九年级 · 计数
(6分)小明在操场上做游戏,他发现地上有一个如图所示的不规则的封闭图形$ABC$,为了求其面积,小明在封闭的图中找出了一个半径为1米的圆,在不远处向圈内郑石子,且记录如下:|石子落在区域内郑石子次数|50次|150次|300次||:----------------------------------------------------------:|:---:|:----:|:----:||石子落在$odotO$内$($含$odot{O}$上）次数$m$|14|43|93||石子落在阴影区域内次数$n$|29|85|186|你能否求出封闭图形$ABC$的面积？试试看.
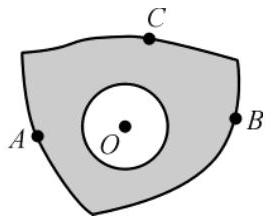
答案: 解：由记录$mnapproxfrac{1}{2},thereforeP$(落在$odot{O}$内$)=frac{1}{3}$.$becauseP($落在$odot{O}$内$)=frac{S_{odot0}}{S_{odot0}+S_{text{佤}}},S_{odot0}=pileft({m}^{2}right).thereforefrac{S_{odot0}}{S_{ABC}}=frac{1}{3},S_{ABC}=3pileft({m}^{2}right)$.